Question: I'm making a small program that reads from a file (Serialized objectInputStream), which is a registry list where each entry has a boolean variable that is set to true or false.
In this program I have two separate JPanel-classes. One, the A-class, that can change the value of these variables, and the other, the B-class, checks if these variables are true or false.
These two classes are created under a gui-class with main-method.
If I change the variables in the A-class, how can I see the new updated values in B-class?
I tried to do a ObjectInput- output streams in each class. That means that for each change the class wrote it out to a file and read it back in before changing/ reading.
This works, but is it optimal? Is there a better way to do this?

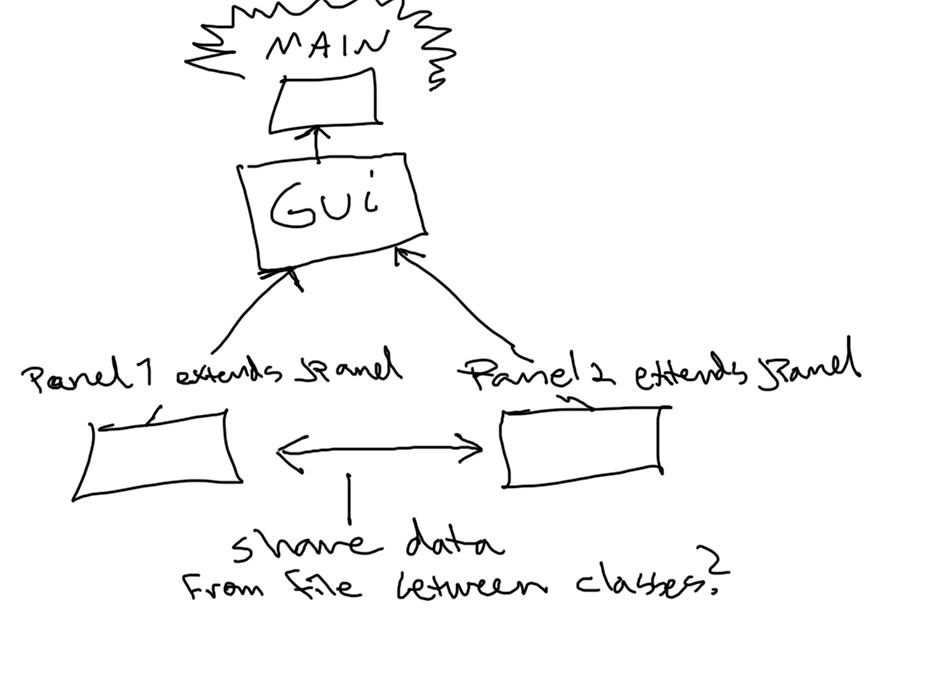
Answer: I think this is the typical use case for the <URL> patterns.
The 'controller' registers a model and its observers.
It receives requests (events) to make changes and delegates them to the 'model'. When the model changes it notifies the 'observers' that the model has a new state and they should do something to get those changes.
In your case 'Main' could be used as a 'Controller' and the 'Observers' would be your 'Panel1' and 'Panel2'
What is left is the 'Model' for that you'll need to create a new class witch deals only with reading and writing the file. Actually you seem to have this code in A-Class i.e. 'Panel1'. This code needs to be moved from it to the new class.
Note that the jdk already offers an <URL> class.
Simple example in java (<URL>